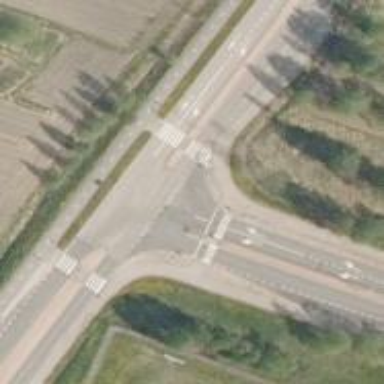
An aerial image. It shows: Asphalt cycleway with crossing.